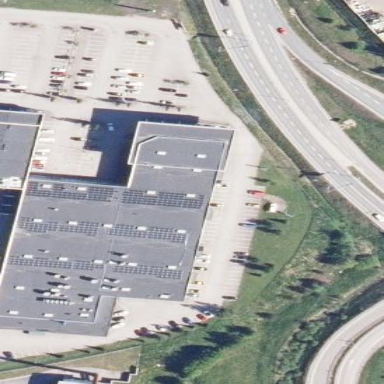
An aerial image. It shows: Retail building housing car shop offering dealer and repair services.